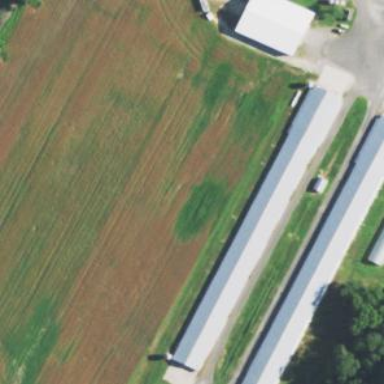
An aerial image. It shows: Farm auxiliary building.